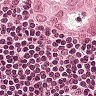
Metastatic tissue present: yes